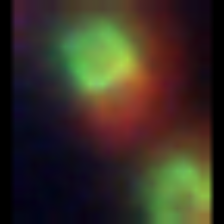
Taxon: Chaetoceros
Group: Diatoms